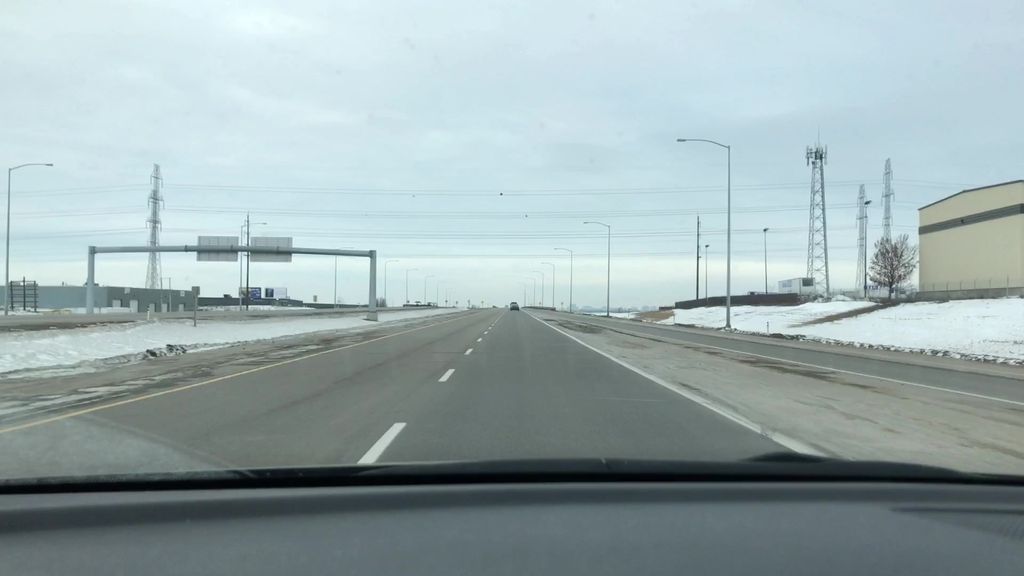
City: edmonton